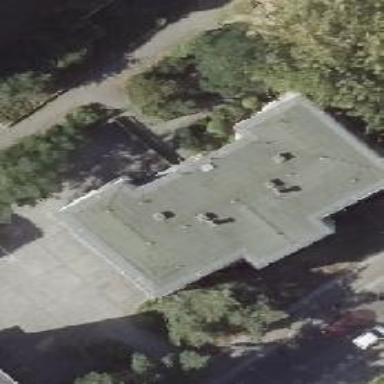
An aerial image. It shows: Apartment building with flat roof.